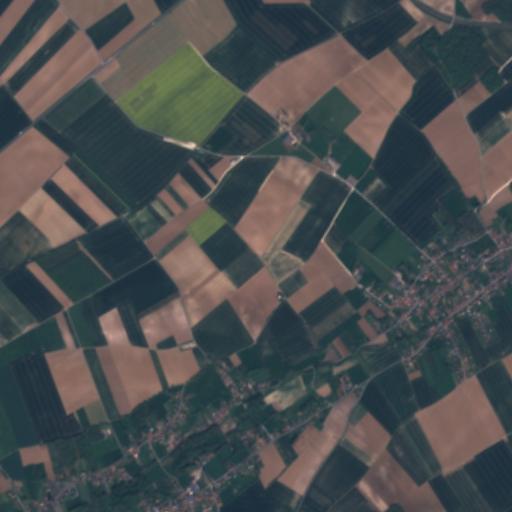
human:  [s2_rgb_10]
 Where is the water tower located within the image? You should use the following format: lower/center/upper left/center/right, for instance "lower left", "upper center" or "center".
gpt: The water tower is located in the center of the image.
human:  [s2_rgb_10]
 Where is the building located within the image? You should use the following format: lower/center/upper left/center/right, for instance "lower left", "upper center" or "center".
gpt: There is no building in the image.